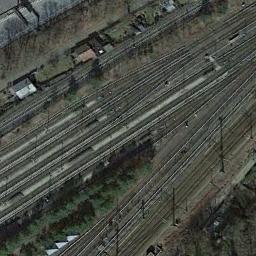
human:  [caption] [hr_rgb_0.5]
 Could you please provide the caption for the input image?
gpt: These railways have some trains on the tracks and some houses are on one side of the railways .

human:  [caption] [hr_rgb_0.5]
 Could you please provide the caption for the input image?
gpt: The railway is next to some trees and houses .

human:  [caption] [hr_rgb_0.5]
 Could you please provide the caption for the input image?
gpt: There are several rows of buildings on one side of the railway .

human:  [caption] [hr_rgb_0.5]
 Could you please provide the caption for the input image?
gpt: There are many trees beside the railway .

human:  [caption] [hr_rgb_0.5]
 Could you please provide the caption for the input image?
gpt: There are some green trees and buildings beside the railway .